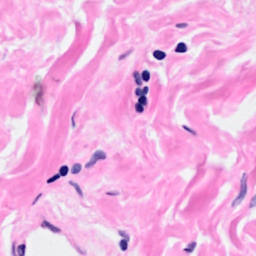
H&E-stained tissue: Breast